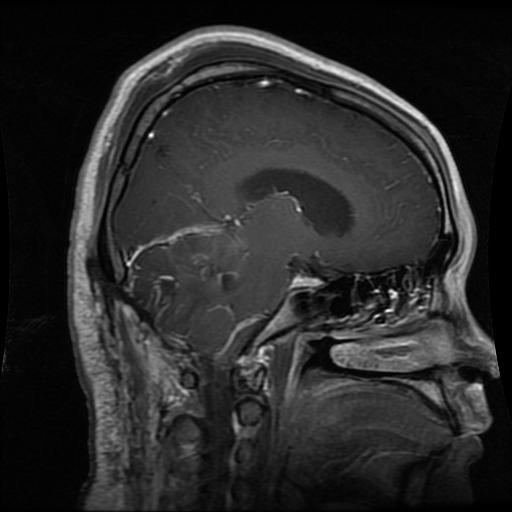
Label: glioma